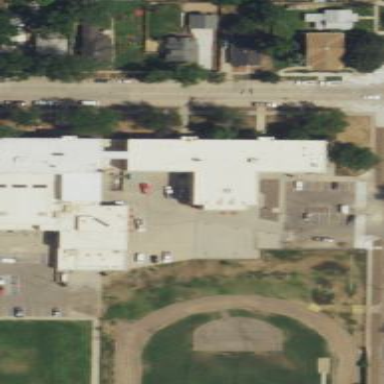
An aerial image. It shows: School building.